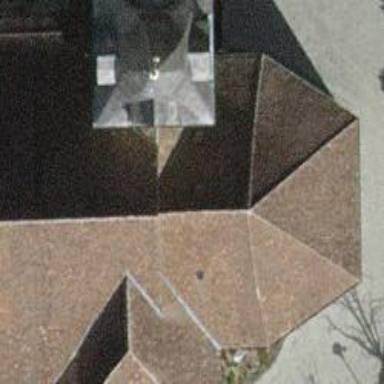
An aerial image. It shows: View of roof edge.